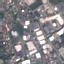
Land use / land cover class: Industrial